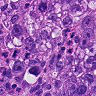
Metastatic tissue present: yes